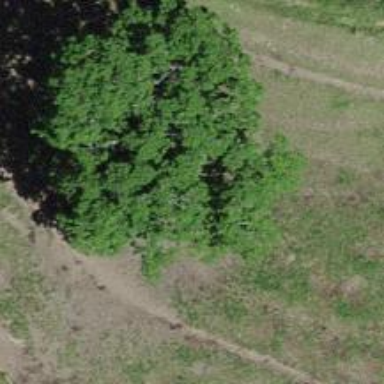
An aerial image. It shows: Single tag "natural: tree."